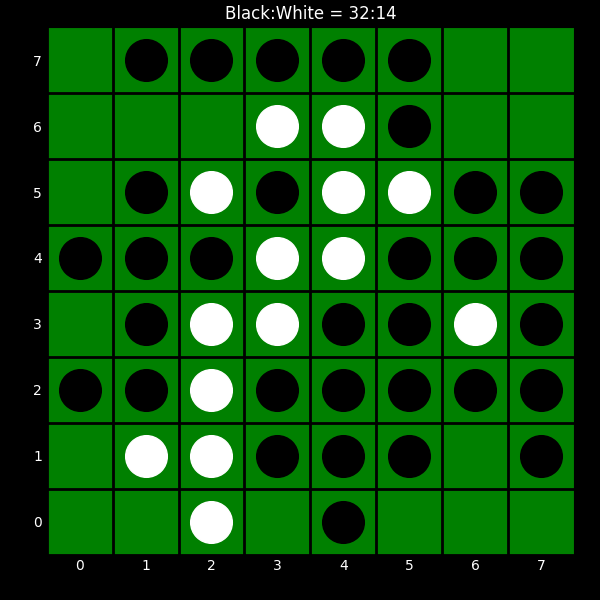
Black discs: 32
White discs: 14